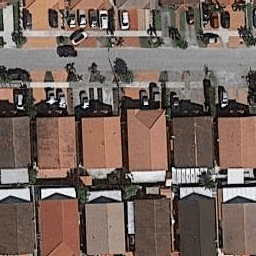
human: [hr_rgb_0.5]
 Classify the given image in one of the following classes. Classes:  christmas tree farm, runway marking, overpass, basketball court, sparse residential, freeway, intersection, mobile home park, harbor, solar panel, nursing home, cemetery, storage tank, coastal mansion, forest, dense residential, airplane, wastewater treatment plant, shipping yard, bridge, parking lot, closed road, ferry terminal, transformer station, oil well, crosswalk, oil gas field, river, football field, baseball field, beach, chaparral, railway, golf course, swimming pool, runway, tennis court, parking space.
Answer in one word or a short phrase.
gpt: dense residential